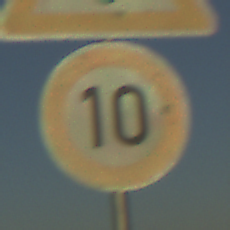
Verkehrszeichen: Geschwindigkeit10
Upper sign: Lichtzeichenanlage
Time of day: SunriseSunset
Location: Outdoor (Nature)
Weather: Clear
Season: NotSpecified
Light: Natural